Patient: sex M, age 67
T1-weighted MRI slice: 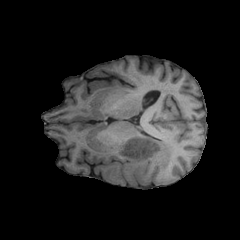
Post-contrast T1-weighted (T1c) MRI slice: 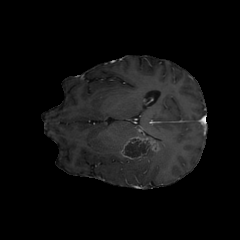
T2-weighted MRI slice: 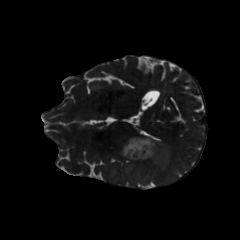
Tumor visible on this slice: yes
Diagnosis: Glioblastoma, IDH-wildtype
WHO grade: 4